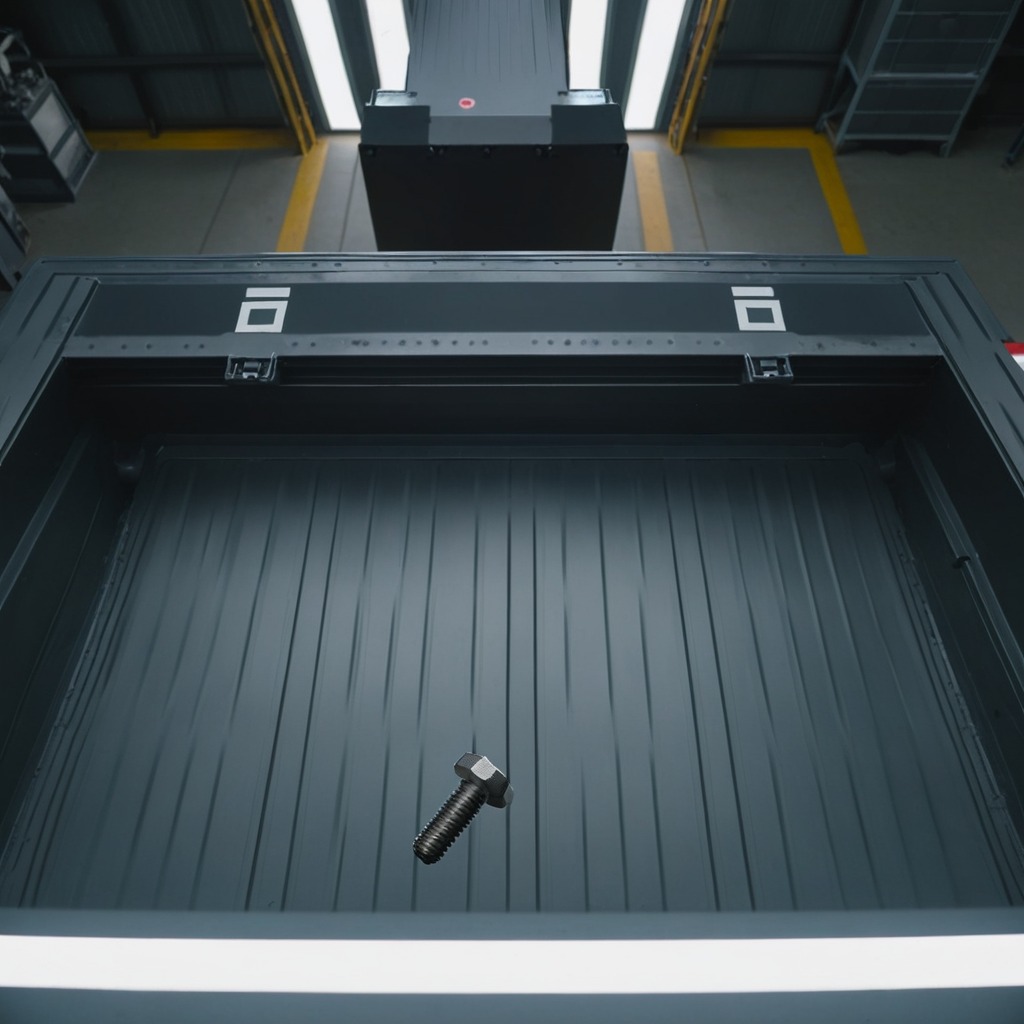
A metal screw is lying on a toolbox surface in an airplane hangar workshop.